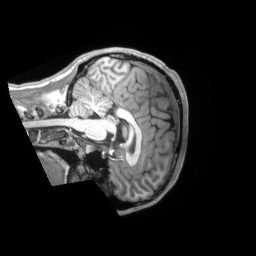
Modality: T1w
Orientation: sagittal
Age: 26
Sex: male
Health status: ill
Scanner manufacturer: siemens
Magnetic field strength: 3 T
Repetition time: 2.2 s
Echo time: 0.00157 s